Question: I am currently struggling at creating a website from a given design.
The design is created with InDesign and will be a one page website. The website has a width of 1280px.
The main problem is resizing, because the design has diffrent layers. Some images consume the whole width and some are centered with a given size and when I resize the browser the elements scale diffrently. Is it possible to put the whole page in a container and position every element absolute (as its done in the design) and then just resize the container. So the page would resize like a image. Are there some techniques in which I could read in?
Here the backlayer uses the whole width and the circle is centered with a given size. Now if I resize the window the beckground scales with a diffrent ratio then the circle.

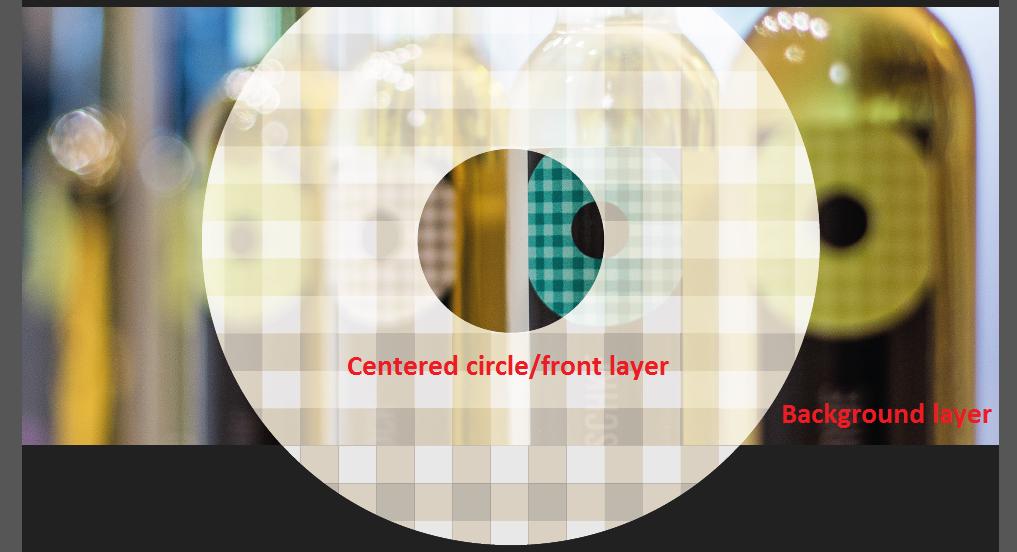
Answer: Background-image now supports multiple images. You could try play around with that. But note browser support needs catching up.
EG
'''
#example1
{
background: url(img_flwr.gif) right bottom no-repeat, url(paper.gif) left top repeat;
}
'''
Depending on your layout, images etc, it may be easiest to just use an editor to combine into one image.